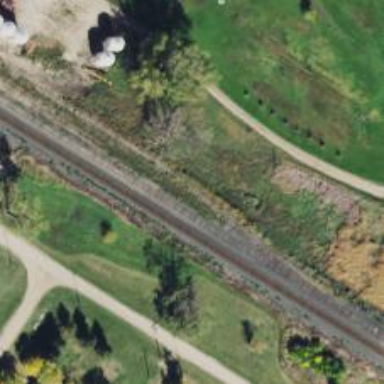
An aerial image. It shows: Single track railway siding.